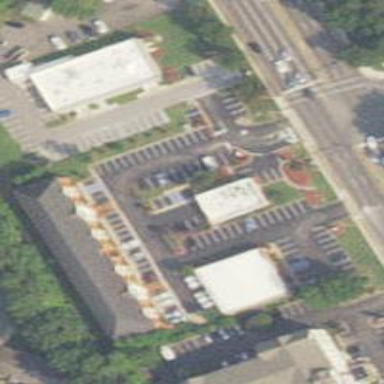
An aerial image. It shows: Commercial building.